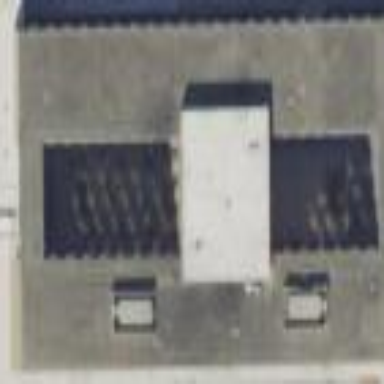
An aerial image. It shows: Part of building.